Question: Referring to <URL>, I am still confused how it is even POSSIBLE for the compiler/linker to have the option of selecting one definition over another.
(ADDENDUM based on answers/comments: I am looking for a single example of how a compiler/linker produce the result indicated below, given code that is deliberately in violation of the standard and that therefore the code results in undefined behavior.)
The code sample is:
'''
// file1.cpp:
#include <iostream>
#include "file2.h"
struct A
{
A() : a(1) {}
int a;
};
int main()
{
// foo() <-- uncomment this line to draw in file2.cpp's use of class A
A a; // <-- Which version of class A is chosen by the linker?
std::cout << a.a << std::endl; // <-- Is "1" or "2" output?
}
'''
...
'''
//file2.h:
void foo();
'''
...
'''
// file2.cpp:
#include <iostream>
#include "file2.h"
struct A
{
A() : a(2) {}
int a;
};
void foo()
{
A a; // <-- Which version of class A is chosen by the linker?
std::cout << a.a << std::endl; // <-- Is "1" or "2" output?
}
'''
In this case, the function 'foo()' sometimes prints 1, and sometimes 2.
But the constructor for 'A' is inline! It's not a function call! Therefore, I would think that the must include the assembly/machine instructions for the code that instantiates the object 'a' within the compiled code for function 'foo()' itself at the time that the function 'foo()' is compiled.
Therefore, I would think that , at linking time, the linker will NOT change the assembly/machine instructions for the definition of 'foo()' when it decides to include the function 'foo()' in the compiled binary (since it's only known that 'foo()' is, in fact, being called, at linking time). According to this reasoning, the linker could not possibly influence which inline constructor code is compiled into the function 'foo()', so it must be file2's version of the inline constructor that is always used, despite the deliberate violation of the One Definition Rule.
If the constructor for 'A' were NOT inline, then I would understand that when the function 'foo()' is compiled, a JUMP statement to a function (the constructor for 'A') might be placed inside the assembled code for the function 'foo()'; then, later, at linkage time, the linker could then fill in the address of the JUMP statement with its choice of the two definitions of the constructor for 'A'.
The only explanation I can think of for the fact that in reality, sometime 'foo()' prints '1' and sometimes 'foo()' prints '2' despite the presence of the inline constructor is that the compiler, when it compiles "file2.cpp", creates SPACE in the compiled assembly/machine code representing the function 'foo()' for the inline call to the constructor for A, but does not actually fill in the assembly/machine code itself; and that later, at linkage time, the linker copies the code for the constructor for 'A' into the pre-determined location within the compiled definition of the function 'foo()' itself, using its (arbitrary) choice between the two definitions of the inline function for the constructor for 'A'.
Is my explanation correct, or is there another explanation? How is it possible, in this example, despite the deliberate violation of the One Definition Rule, for the compiler/linker to have a choice in which constructor for 'A' is called, given that the constructor call is inline?
: In response to a comment, I have placed a breakpoint at the line 'A a;' in the VS debugger and selected the "disassembly" view. Indeed, it is plain as day from the disassembly code that DESPITE the presence of "inline", in this case the compiler has chosen NOT to inline the constructor call for the object 'a':

Therefore, Alf's answer is correct: Despite the implicit 'inline' of the constructor, the constructor call has NOT been inlined.
A tangential question therefore arises: Can a clear-cut statement be made - one way or the other - regarding whether constructors are less likely to be inlined than regular member functions (assuming 'inline' is present, either explicitly or implicitly, in both cases)? If a statement be made about this and the answer is "yes, the compiler is more likely to reject 'inline' for a constructor, than it is to reject 'inline' for a regular member function", then a follow-up question would be "why"?
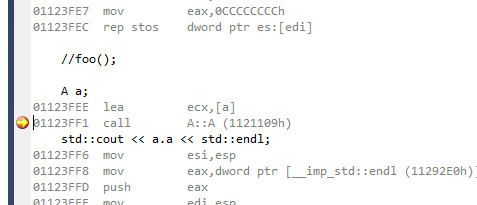
Answer: Defining your constructor in the class definition is equivalent to using the keyword 'inline' and an out-of-class defintion of it.
'inline' does not require/guarantee inline expansion of machine code. It hints about that, but that's all.
The guaranteed effect of 'inline' is to allow the same definition of the function in multiple translation units (it must then be defined, essentially identically, in all translation units where it's used).
Thus, your logic based on assumption of required/guaranteed inline expansion of calls, yields incorrect conclusions due to incorrect assumption.